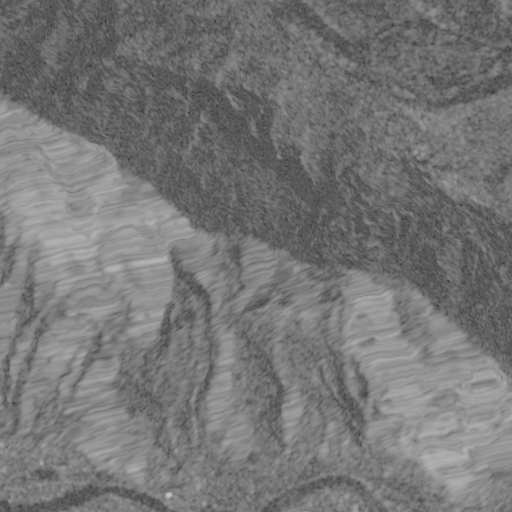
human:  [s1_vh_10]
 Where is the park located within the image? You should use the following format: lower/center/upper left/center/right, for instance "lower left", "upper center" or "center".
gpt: The park is located in the lower left of the image.
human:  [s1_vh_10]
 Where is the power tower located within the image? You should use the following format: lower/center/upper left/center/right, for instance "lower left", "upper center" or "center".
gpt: The power tower is located in the upper right of the image.
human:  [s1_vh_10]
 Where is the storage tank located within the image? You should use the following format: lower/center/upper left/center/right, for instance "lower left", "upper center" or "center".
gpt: The storage tank is located in the lower center of the image.
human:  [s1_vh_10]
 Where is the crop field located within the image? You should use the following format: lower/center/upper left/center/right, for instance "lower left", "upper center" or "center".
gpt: There is no crop field in the image.

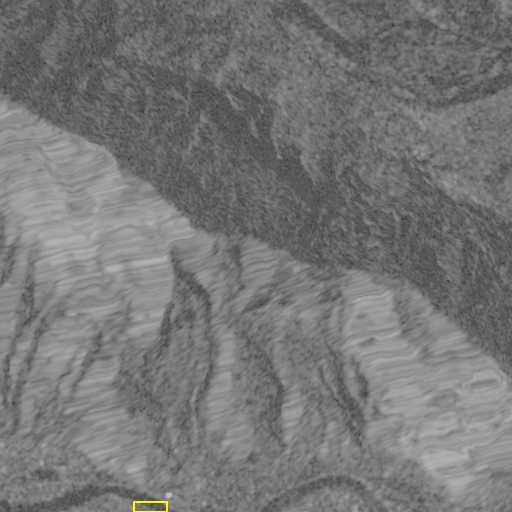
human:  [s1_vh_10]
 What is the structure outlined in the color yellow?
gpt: The structure outlined in yellow is a park.
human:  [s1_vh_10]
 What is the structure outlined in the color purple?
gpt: There is no purple outline.